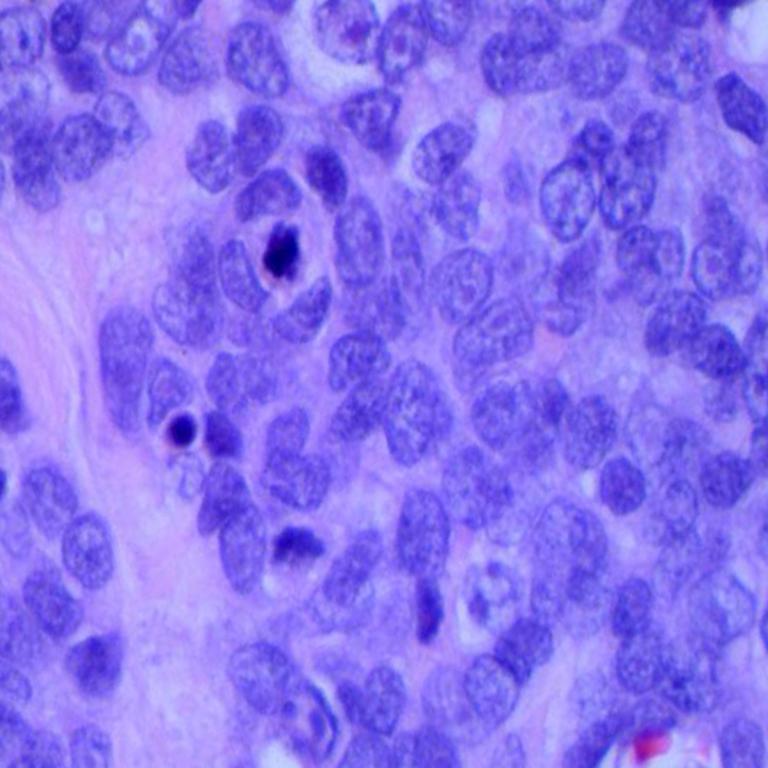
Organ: lung
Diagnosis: squamous carcinomas